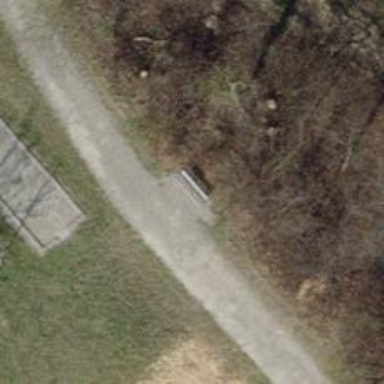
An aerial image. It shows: Brown bench in the vicinity.